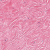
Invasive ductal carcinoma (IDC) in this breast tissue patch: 0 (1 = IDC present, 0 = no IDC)